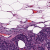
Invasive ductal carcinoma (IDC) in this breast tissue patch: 0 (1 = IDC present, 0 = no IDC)